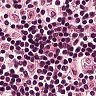
Metastatic tissue present: no